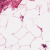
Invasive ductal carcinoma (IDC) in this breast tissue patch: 0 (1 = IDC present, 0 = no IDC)